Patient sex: M
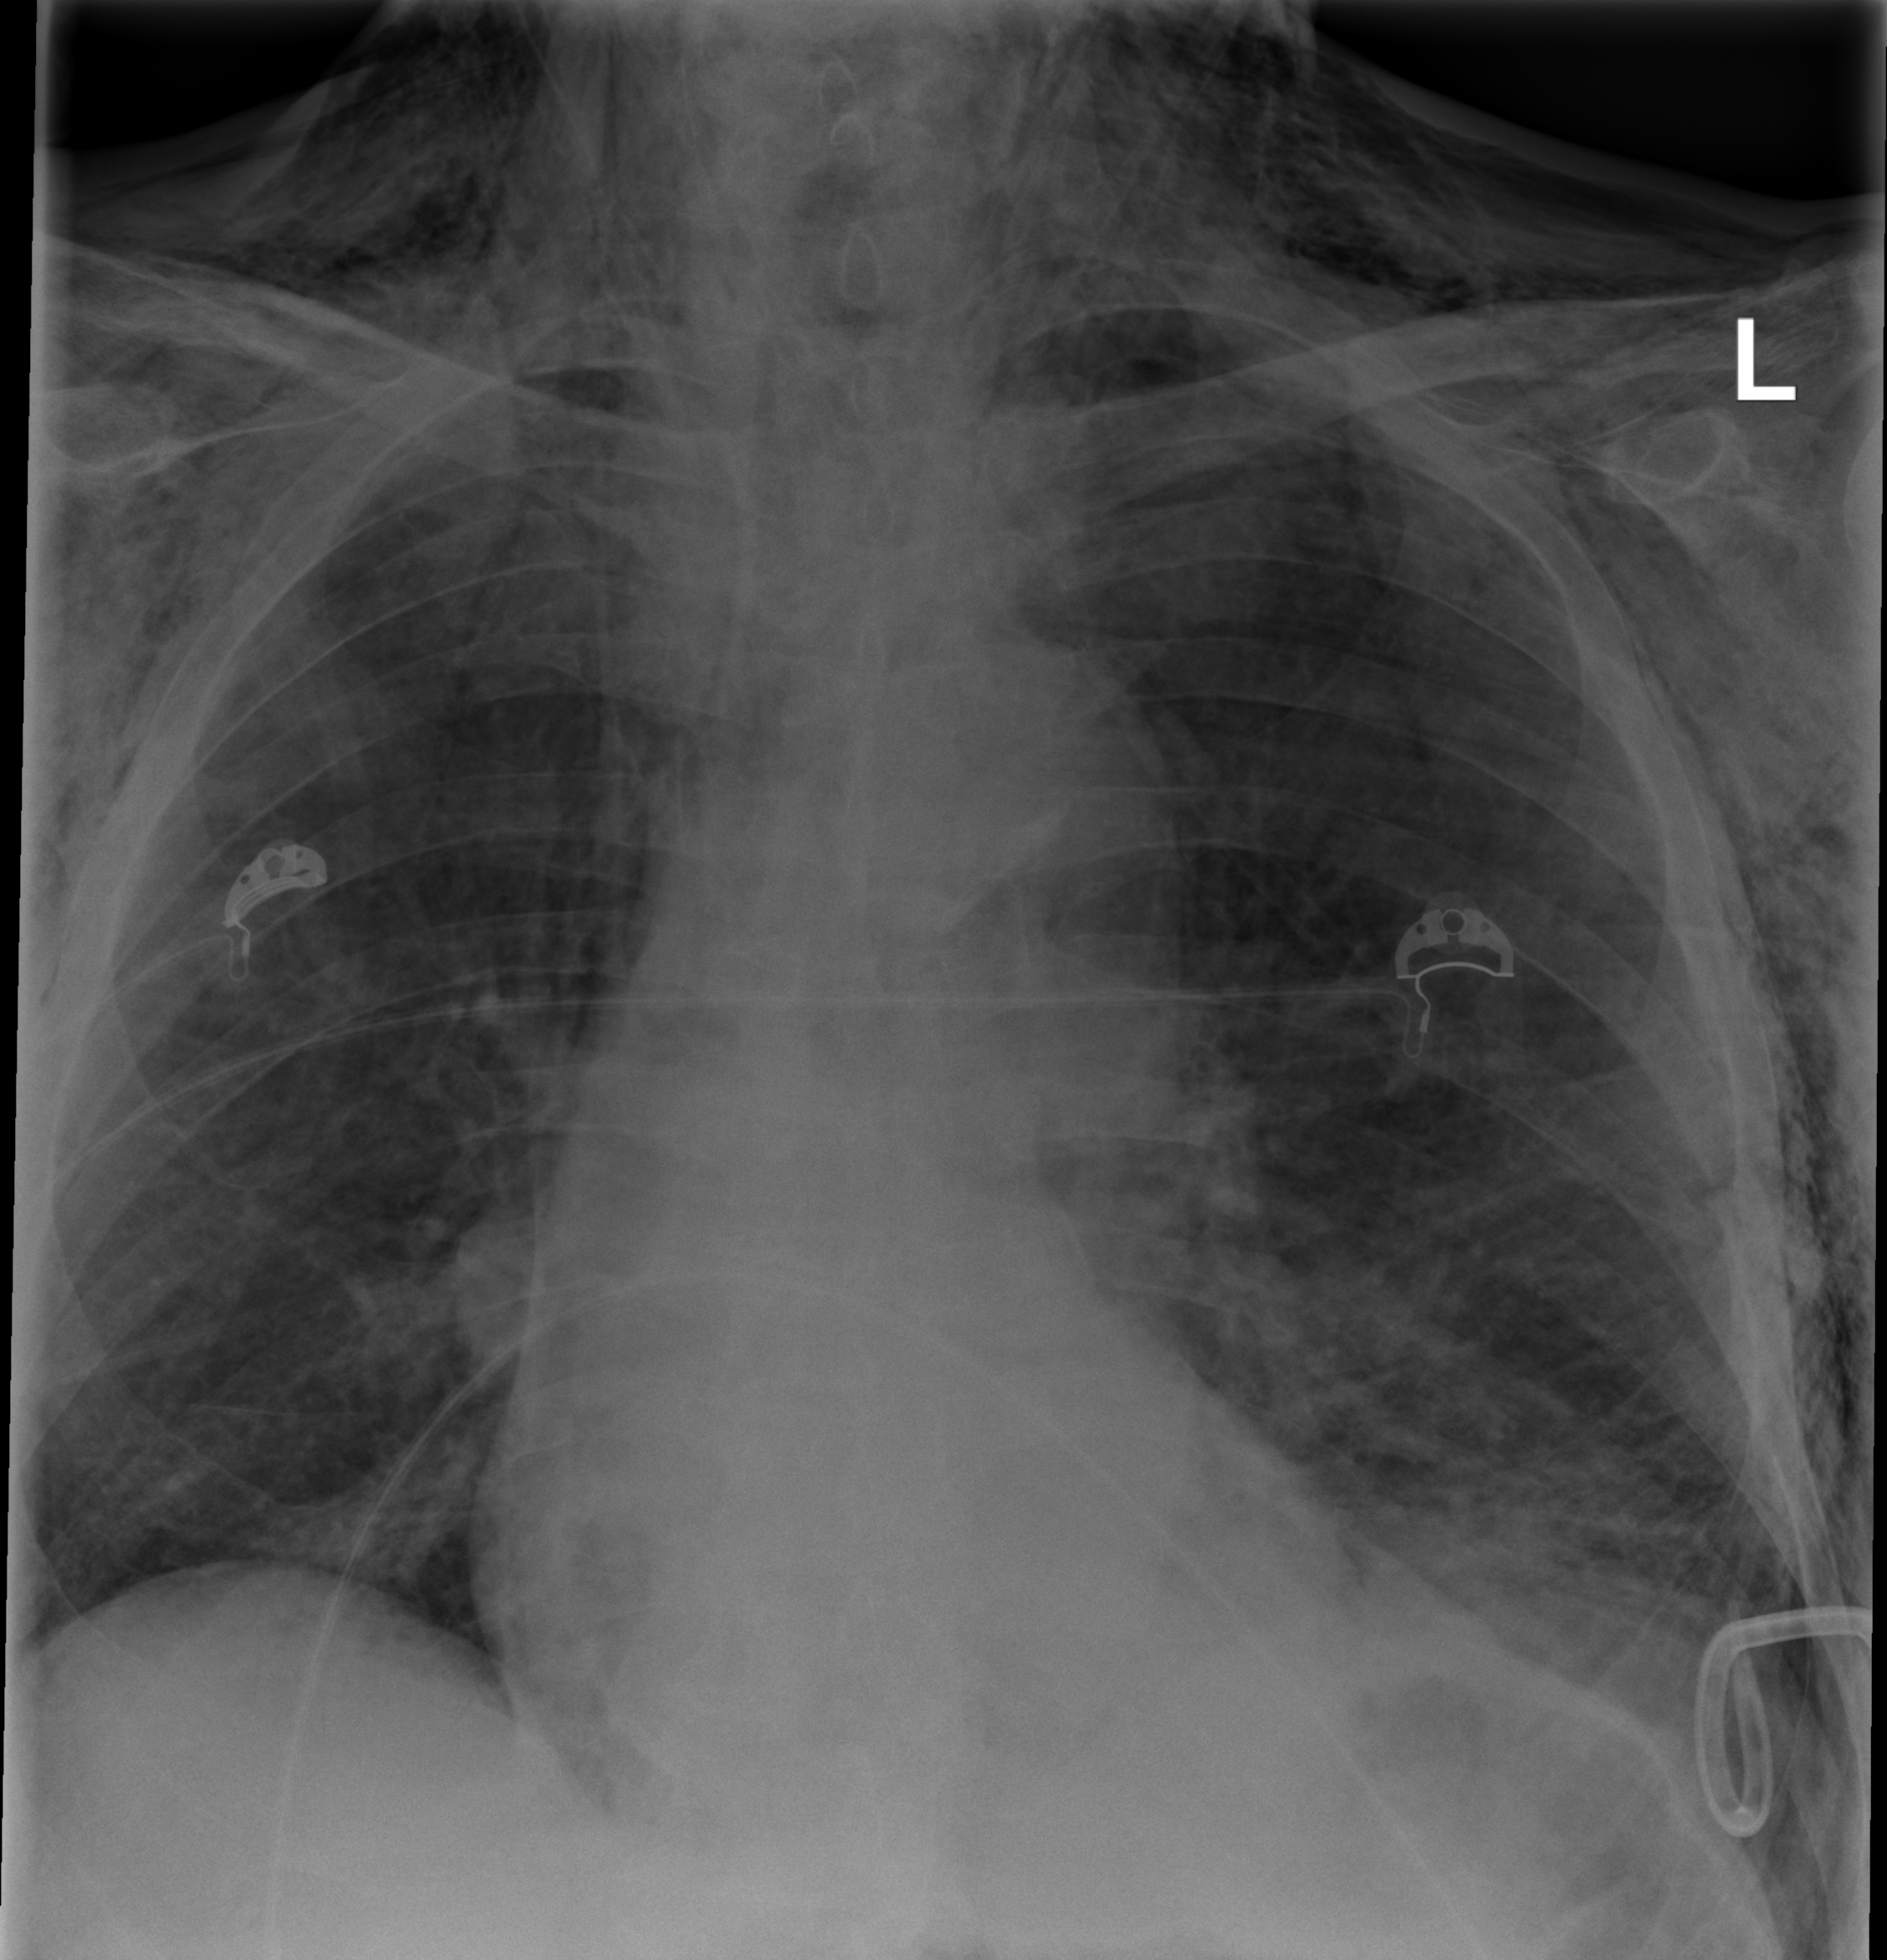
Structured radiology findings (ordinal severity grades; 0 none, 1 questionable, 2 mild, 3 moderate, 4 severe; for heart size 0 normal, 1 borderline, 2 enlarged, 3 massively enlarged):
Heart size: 0
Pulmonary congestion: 0
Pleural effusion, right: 0
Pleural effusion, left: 0
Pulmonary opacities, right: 0
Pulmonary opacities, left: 0
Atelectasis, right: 0
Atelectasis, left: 2